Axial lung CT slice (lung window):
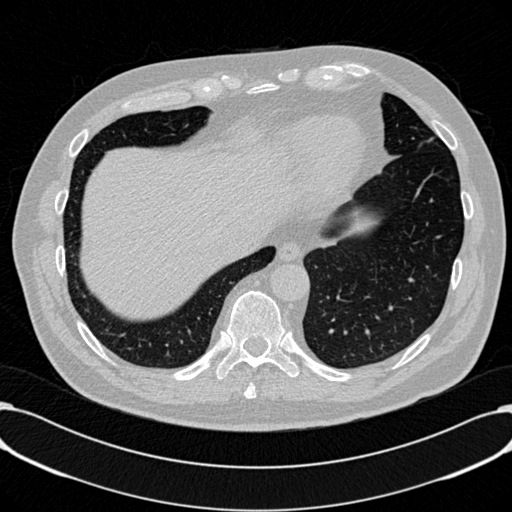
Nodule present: no